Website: macys
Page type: billing-address
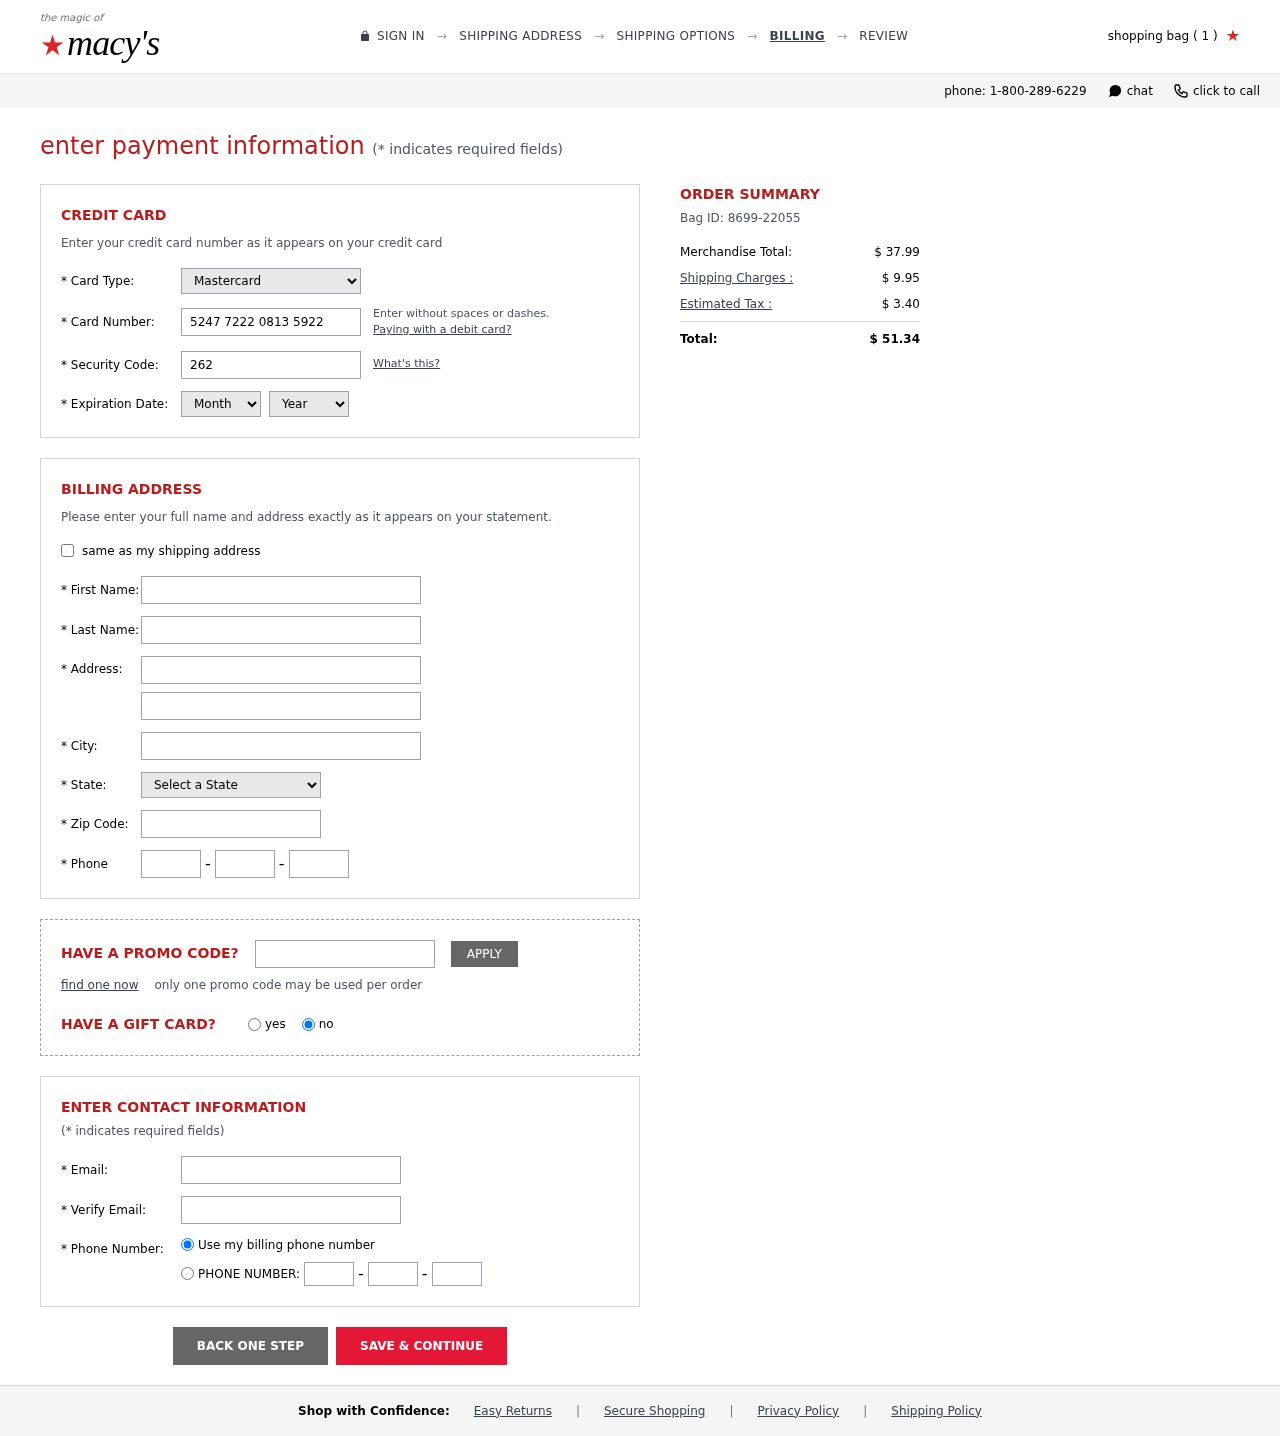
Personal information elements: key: PII_CARD_CVV
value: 262
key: PII_CARD_EXPIRY_MONTH
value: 02
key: PII_CARD_EXPIRY_YEAR
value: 28
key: PII_CARD_NUMBER
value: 5247 7222 0813 5922
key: PII_CARD_TYPE
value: Mastercard
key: PII_CITY
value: Port David
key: PII_EMAIL
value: davidruiz@gmail.com
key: PII_FIRSTNAME
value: David
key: PII_LASTNAME
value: Ruiz
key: PII_PHONE_AREA
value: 443
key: PII_PHONE_PREFIX
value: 376
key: PII_PHONE_SUFFIX
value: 0070
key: PII_POSTCODE
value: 08168
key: PII_STATE_ABBR
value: MH
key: PII_STREET
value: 88949 Davis Trail Suite 612
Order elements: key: ORDER_NUM_ITEMS
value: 1
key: ORDER_ID
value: Bag ID: 8699-22055
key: ORDER_SUBTOTAL
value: $ 37.99
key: ORDER_SHIPPING_COST
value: $ 9.95
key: ORDER_TAX
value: $ 3.40
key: ORDER_TOTAL
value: $ 51.34